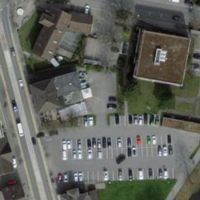
EUNIS habitat code: 54
Species observed at this site:
Linaria vulgaris